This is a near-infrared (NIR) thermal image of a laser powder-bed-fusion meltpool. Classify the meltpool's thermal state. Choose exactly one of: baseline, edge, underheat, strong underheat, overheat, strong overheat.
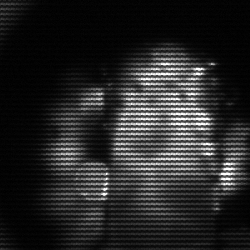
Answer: strong underheat